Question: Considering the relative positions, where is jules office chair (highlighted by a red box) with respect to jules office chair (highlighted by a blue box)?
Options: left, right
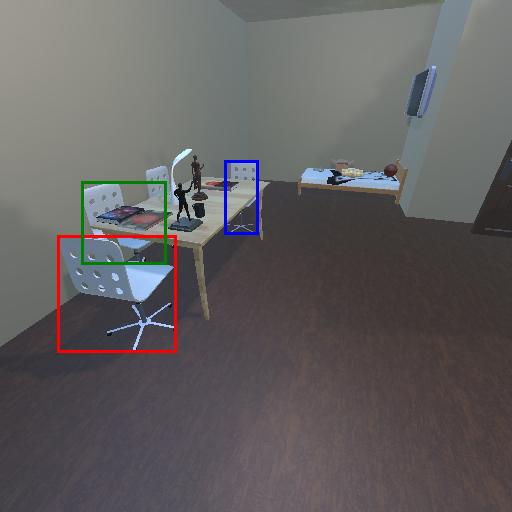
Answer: left